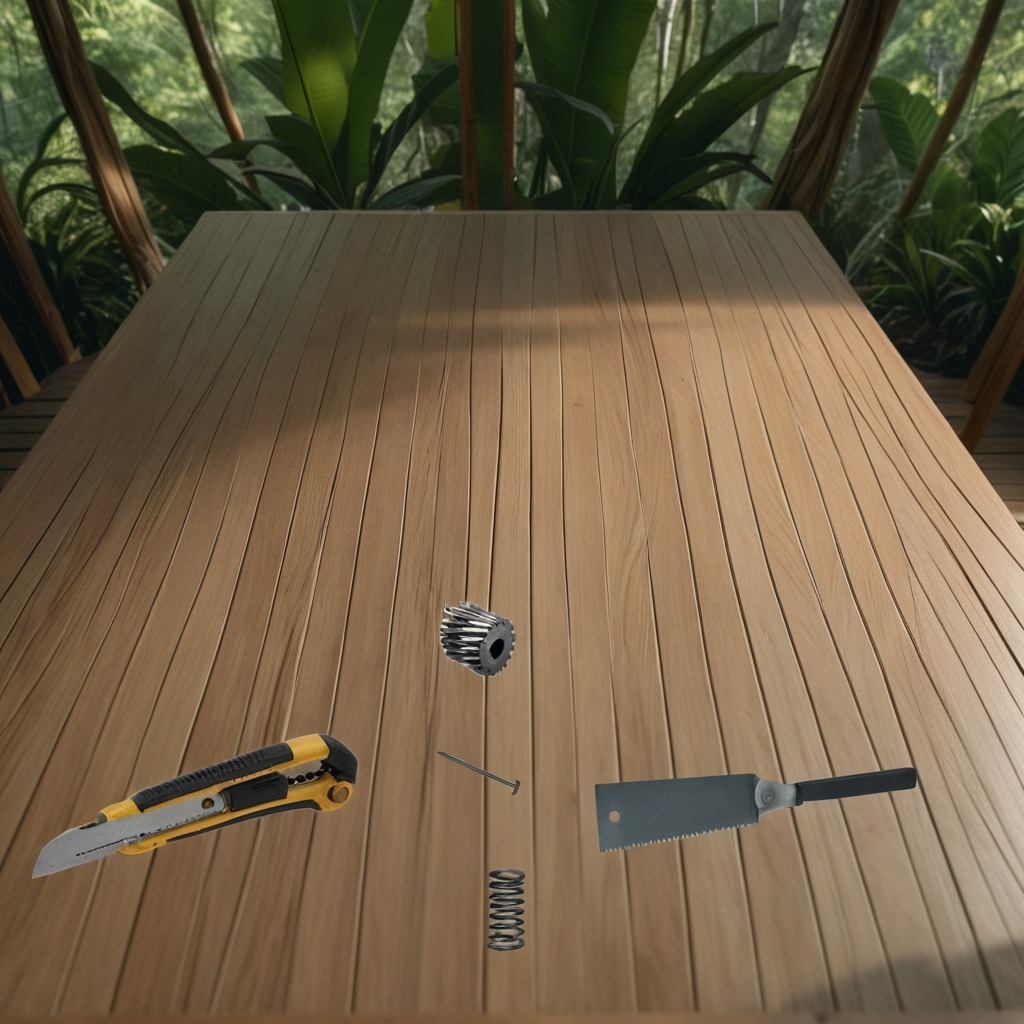
A steel gear with teeth, a utility knife, an iron nail, a coiled metal spring, and a handheld metal saw are lying on a wooden table inside a jungle field workshop tent.